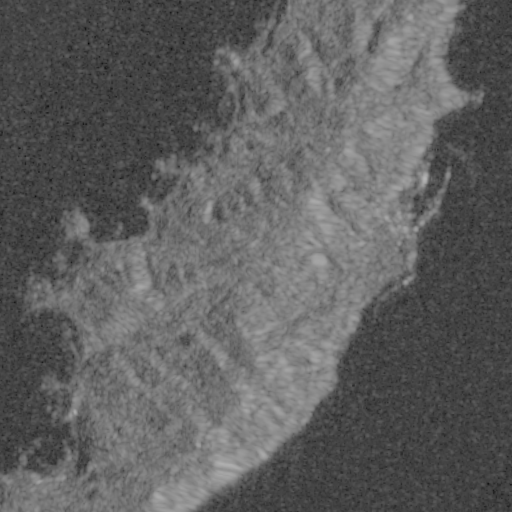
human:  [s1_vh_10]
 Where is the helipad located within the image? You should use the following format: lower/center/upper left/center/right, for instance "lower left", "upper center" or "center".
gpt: The helipad is located in the upper right of the image.
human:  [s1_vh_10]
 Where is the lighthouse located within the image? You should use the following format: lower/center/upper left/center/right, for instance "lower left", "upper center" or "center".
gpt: The lighthouse is located in the center right of the image.
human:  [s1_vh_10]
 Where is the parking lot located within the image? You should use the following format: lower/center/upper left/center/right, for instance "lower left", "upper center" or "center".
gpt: The parking lot is located in the center right of the image.
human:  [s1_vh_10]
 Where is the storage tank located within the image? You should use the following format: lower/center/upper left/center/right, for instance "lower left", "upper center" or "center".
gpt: The storage tank is located in the center right of the image.
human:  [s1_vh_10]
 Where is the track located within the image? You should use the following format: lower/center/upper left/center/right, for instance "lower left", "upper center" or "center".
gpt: There is no track in the image.

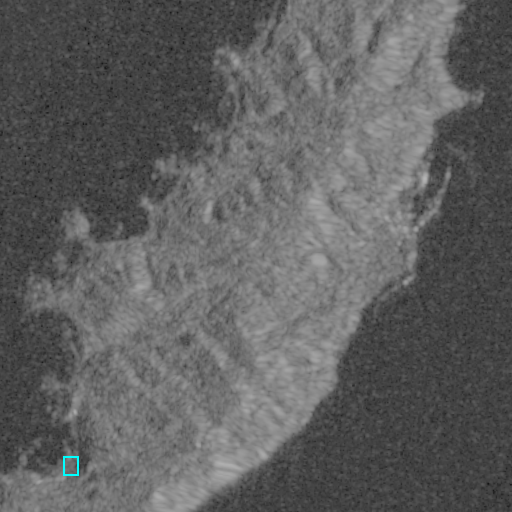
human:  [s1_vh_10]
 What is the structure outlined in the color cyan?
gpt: The structure outlined in cyan is a park.
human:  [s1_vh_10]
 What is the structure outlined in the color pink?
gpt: There is no pink outline.